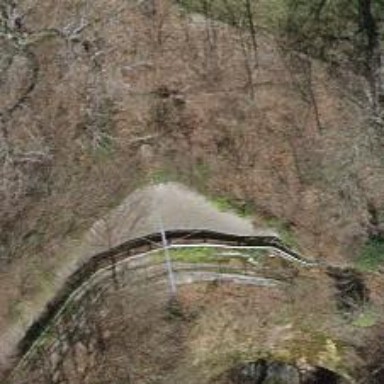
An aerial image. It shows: Bench.